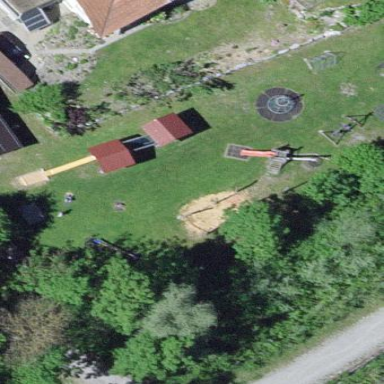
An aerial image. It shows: Playground area for leisure land.